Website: walmart
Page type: customer-info-address
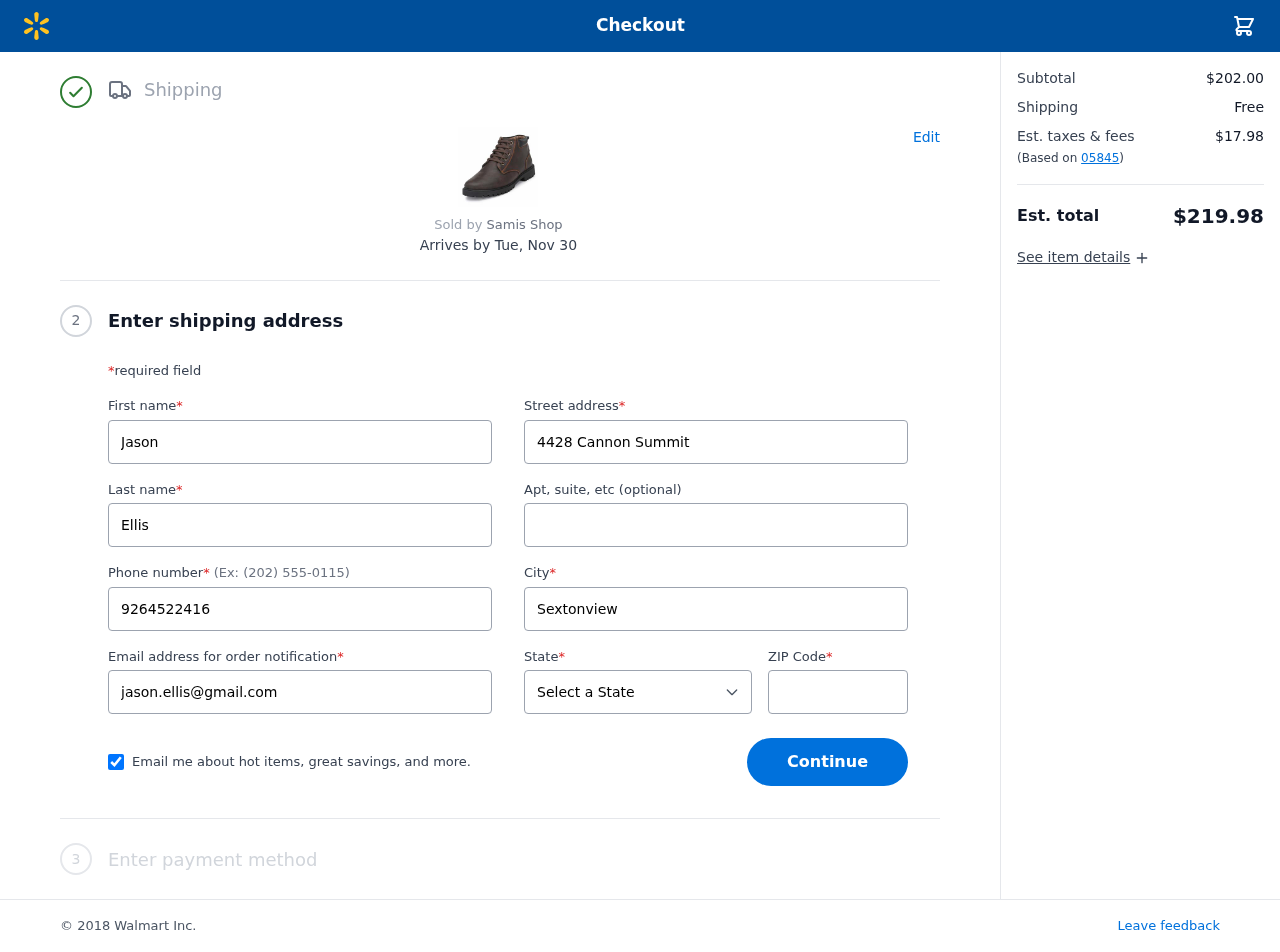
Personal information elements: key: PII_CITY
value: Sextonview
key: PII_EMAIL
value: jason.ellis@gmail.com
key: PII_FIRSTNAME
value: Jason
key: PII_LASTNAME
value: Ellis
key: PII_PHONE
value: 9264522416
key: PII_POSTCODE
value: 05845
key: PII_STATE
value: New Mexico
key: PII_STREET
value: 4428 Cannon Summit
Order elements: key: ORDER_DELIVERY_DATE
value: Tue, Nov 30
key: ORDER_SUBTOTAL
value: $202.00
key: ORDER_SHIPPING_COST
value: Free
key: ORDER_TAX
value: $17.98
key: ORDER_TOTAL
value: $219.98